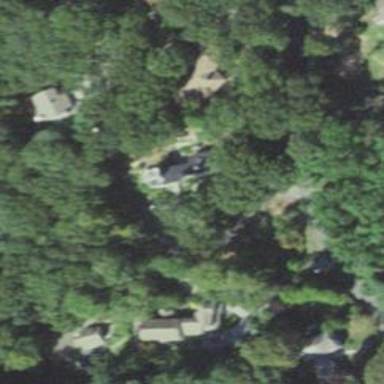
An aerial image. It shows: Residential driveway serving as service road.